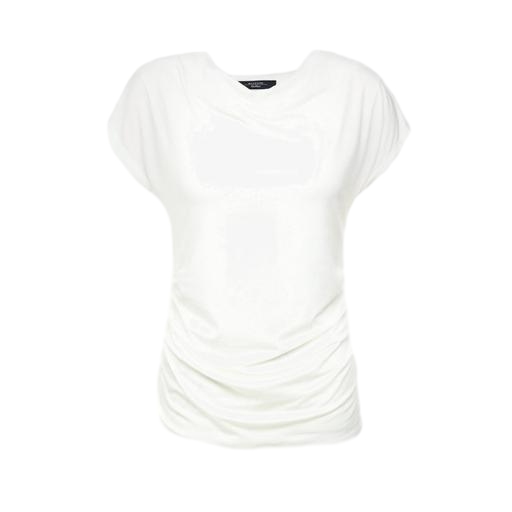
white draped t-shirt, white draped graphic jersey tee, white draped tee, white background